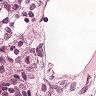
Metastatic tissue present: yes